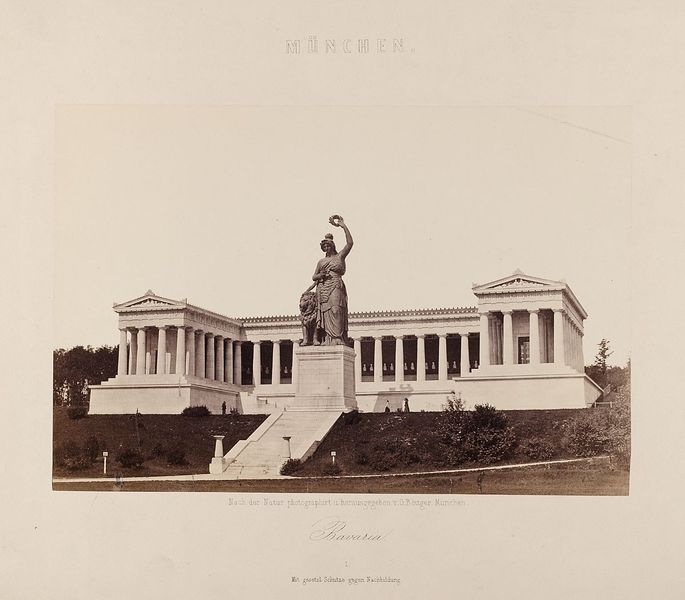
Titel: München. Bavaria
Künstler: Georg Böttger
Standort: Hamburg
Institution: Museum für Kunst und Gewerbe Hamburg
Schlagwörter: stadt, pfeiler, architektur, skulptur, statue, ort, dorf, plastik, foto, fotografie, photographie, stadtansicht, denkmal, photo, karton, standbild, monument, nationen, architekturfotografie, bavaria, staaten, personifikationen, albumin, bildhauerkunst, lichtbild, historische, architekturphotographie, bildwerke, gebieten, angewandte und bildende kunst, hessische systematik, schwarzweißpositivverfahren, silbersalzverfahren, schwarzweißfotografie, gebäude, örtlichkeit, straße, stätte, albuminpapier, säule, ländern